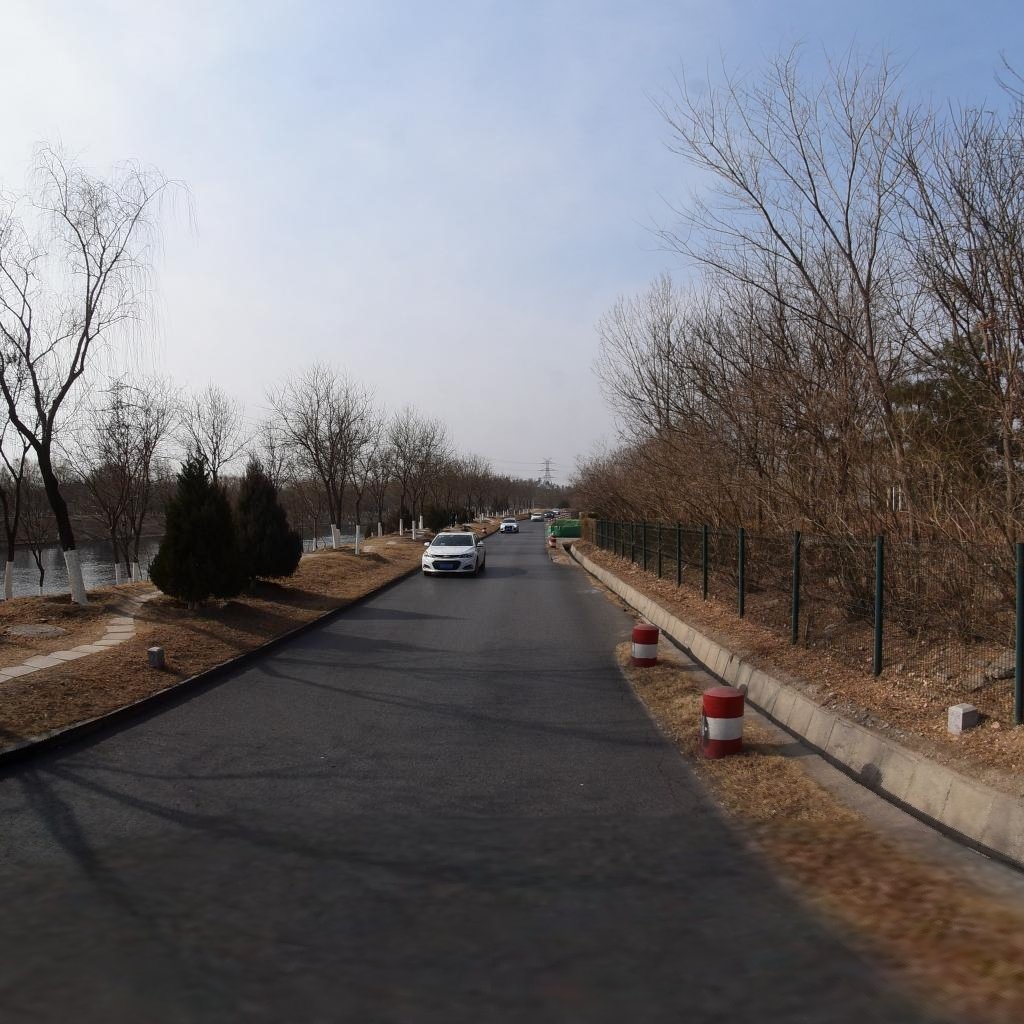
Region: Chaoyang
Road damage annotations: longitudinal crack